Question: Currently, my google pie chart displays as so:

How would I go about switching the order of the legends, so that Positive comes first?
<URL>.
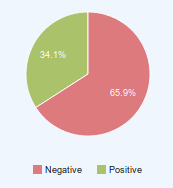
Answer: On the current API, this is simply not possible. My solution was to disable the API's legends and implement my own using css.